Question: I'm using this code in order to display what page the user is.
'''
<title><?php
global $page, $paged;
wp_title( '|', true, 'right' );
bloginfo( 'name' );
$site_description = get_bloginfo( 'description', 'display' );
if ( $site_description && ( is_front_page() ) )
echo " | $site_description";
if ( $paged >= 2 || $page >= 2 )
echo ' | ' . sprintf( __( 'Page %s' ), x( $paged, $page ) );
?></title>
'''
When clicking on the navigation it seem to be working properly and it also displays the correct title. But when I click on the pagination, the website shows only a blank page.
I'm using <URL> plugin to display the pagination.
When I hovered on the tab an error appeared:

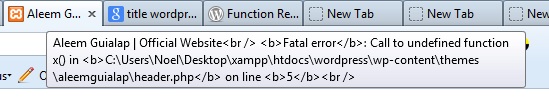
Answer: Please check the second last line in your code block.
You have "x( $paged, $page ) );"
I think you should remove the "x", character.
EDIT: in fact, the correct (and accepted) solution is to replace "x" with "max" (see comment below)